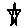
Label: star